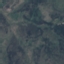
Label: HerbaceousVegetation